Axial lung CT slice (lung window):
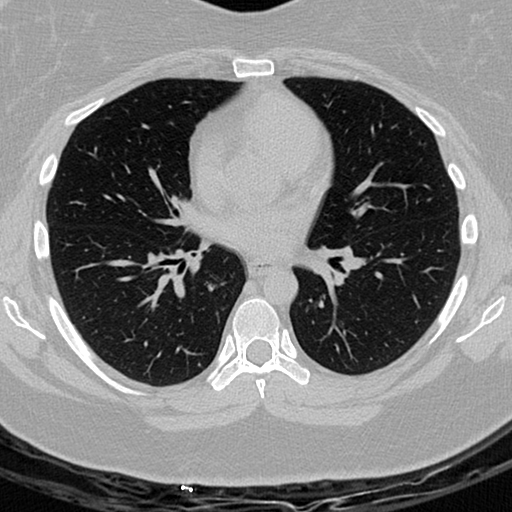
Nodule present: no